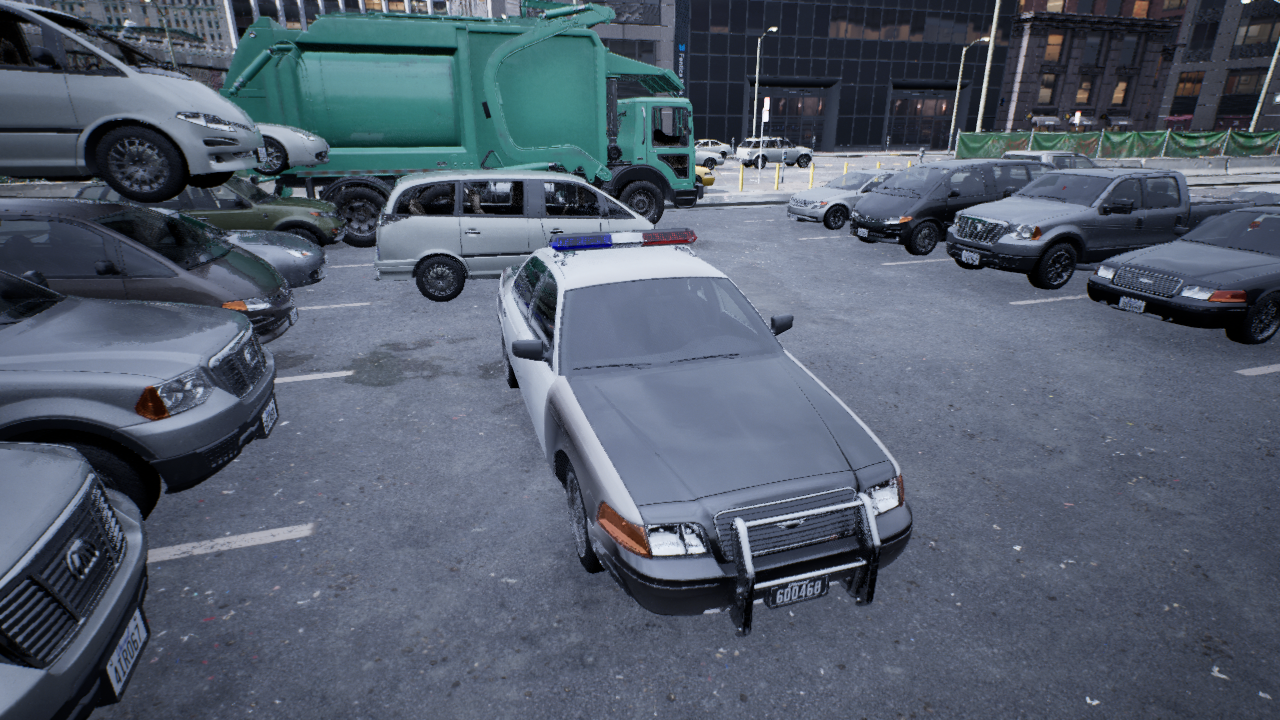
Venue: arterial
Lighting: overcast
Vehicle rig: sedan